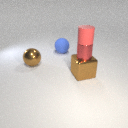
small red rubber cylinder above small red metal cylinder